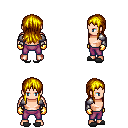
a pixel art fantasy rpg character, male body template, human, light skin, steel arm armor, magenta pants, blonde unkempt hairstyle, gold gloves, gray slippers, four views (front, back, left, right), 2x2 character sprite sheet, small pixel art, hard edges, no anti-aliasing